Question: I am going to migrate to android studio.
I would like to use this lib :
<URL>
after this tutorial :
> <URL>
now I get this error :
> Error:Failed to find: com.nineoldandroids:library:2.4.0
---
build.gradle in :
'''
apply plugin: 'com.android.library'
repositories {
mavenCentral()
}
dependencies {
compile 'com.nineoldandroids:library:2.4.0'
compile 'com.android.support:support-v4:20.0.0'
}
android {
compileSdkVersion rootProject.ext.compileSdkVersion
buildToolsVersion rootProject.ext.buildToolsVersion
defaultConfig {
minSdkVersion 11
targetSdkVersion 19
versionName rootProject.versionName
versionCode rootProject.versionCode
}
sourceSets {
main {
manifest.srcFile 'AndroidManifest.xml'
java.srcDirs = ['src']
resources.srcDirs = ['src']
aidl.srcDirs = ['src']
renderscript.srcDirs = ['src']
res.srcDirs = ['res']
assets.srcDirs = ['assets']
}
}
}
//apply from: 'https://raw.github.com/chrisbanes/gradle-mvn-push/master/gradle-mvn-push.gradle'
'''
---

all my error :
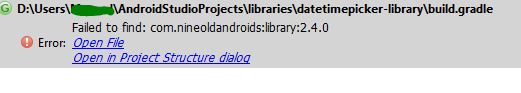
Answer: Update this
'''
dependencies {
compile 'com.nineoldandroids:library:2.4.0+'
}
'''
Then your project